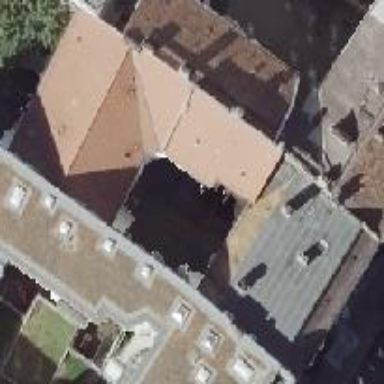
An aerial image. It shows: Residential building with grey exterior and red gambrel roof made of roof tiles.